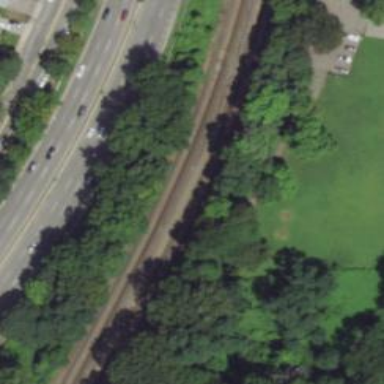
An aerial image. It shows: Electrified rail railway.